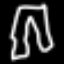
Label: pants